Field crop: maize
Growth stage: 2
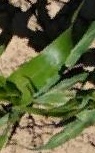
Species: maize